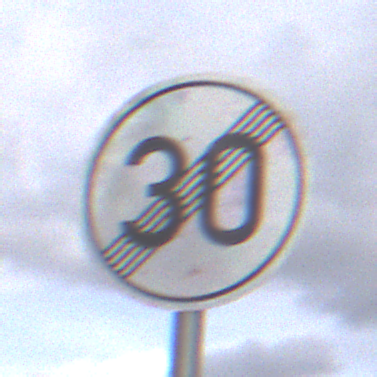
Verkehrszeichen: EndeGeschwindigkeit30
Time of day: MorningAfternoon
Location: Outdoor (Suburban)
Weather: PartlyCloudy
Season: NotSpecified
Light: Natural